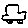
Label: car